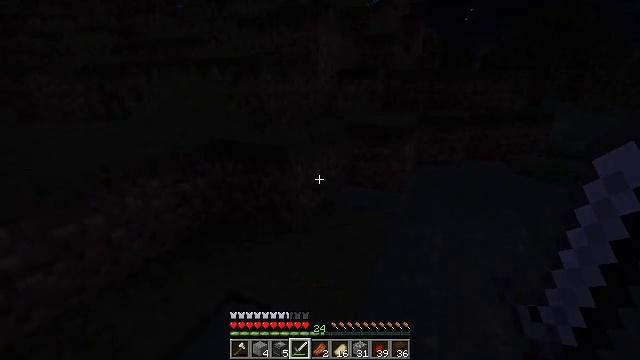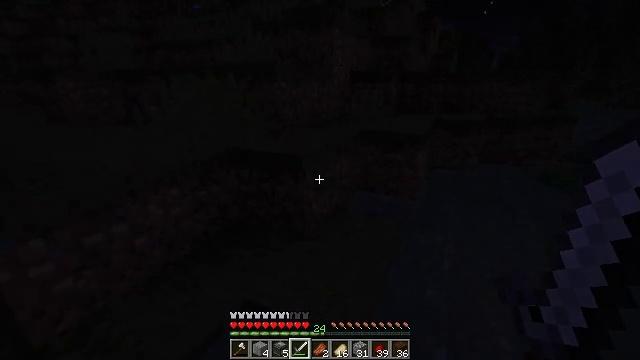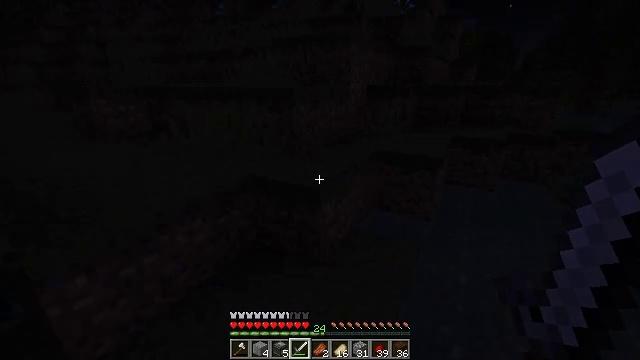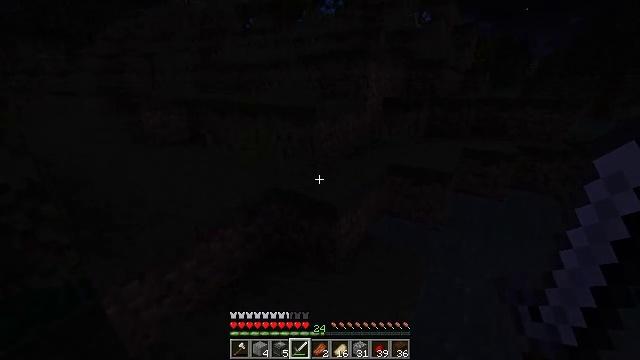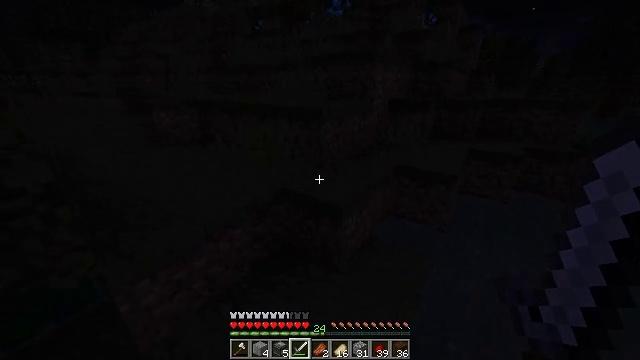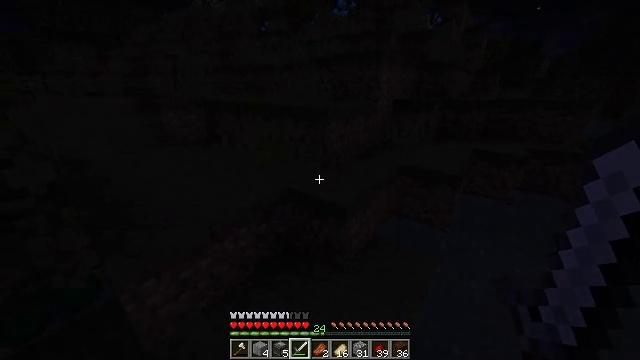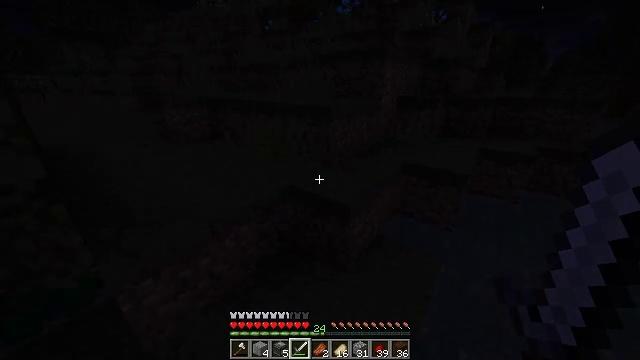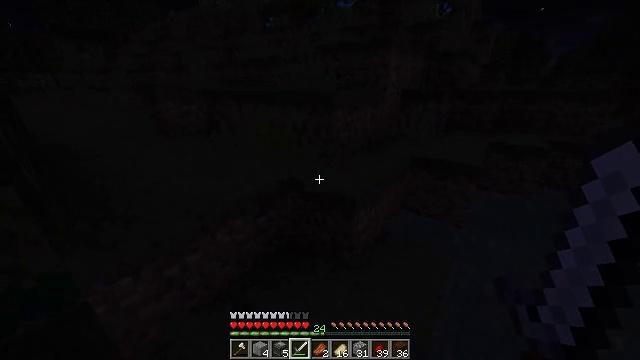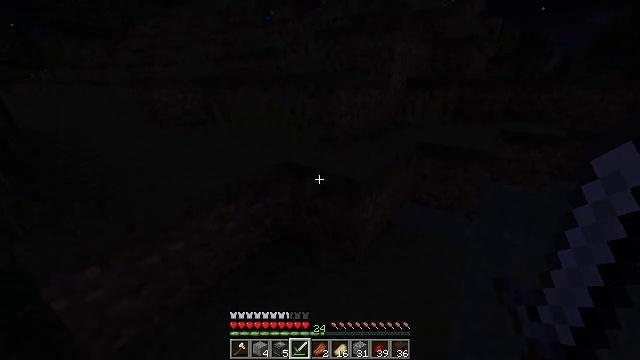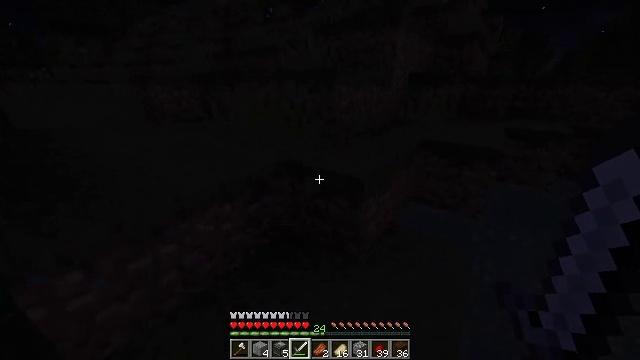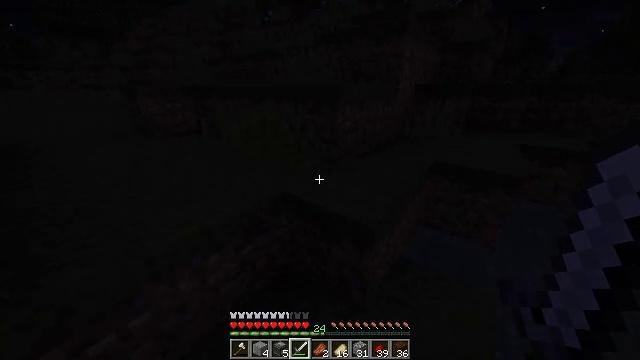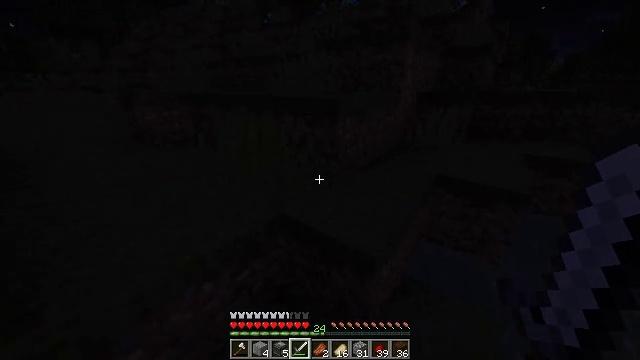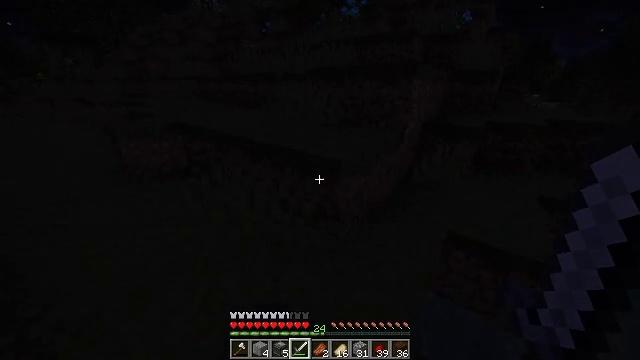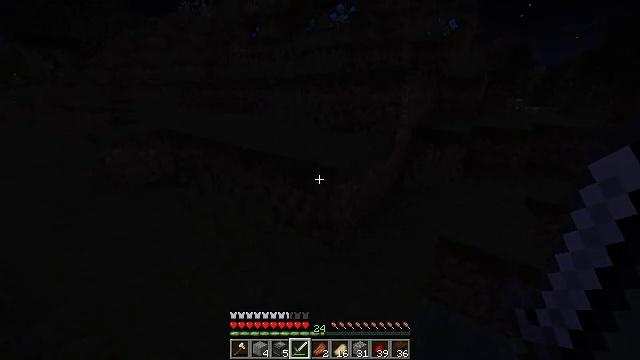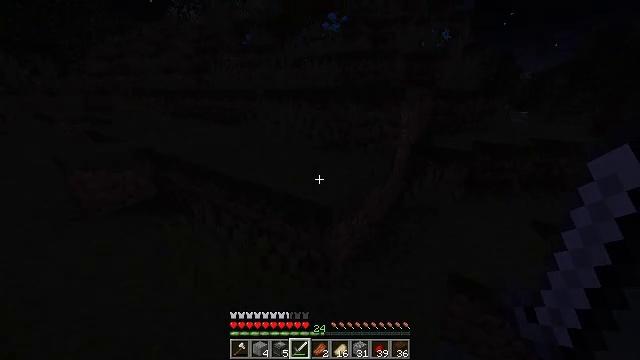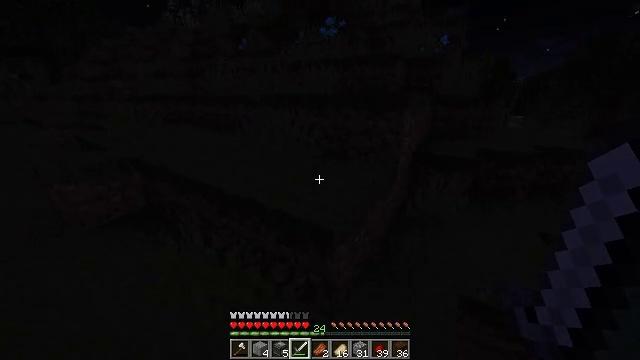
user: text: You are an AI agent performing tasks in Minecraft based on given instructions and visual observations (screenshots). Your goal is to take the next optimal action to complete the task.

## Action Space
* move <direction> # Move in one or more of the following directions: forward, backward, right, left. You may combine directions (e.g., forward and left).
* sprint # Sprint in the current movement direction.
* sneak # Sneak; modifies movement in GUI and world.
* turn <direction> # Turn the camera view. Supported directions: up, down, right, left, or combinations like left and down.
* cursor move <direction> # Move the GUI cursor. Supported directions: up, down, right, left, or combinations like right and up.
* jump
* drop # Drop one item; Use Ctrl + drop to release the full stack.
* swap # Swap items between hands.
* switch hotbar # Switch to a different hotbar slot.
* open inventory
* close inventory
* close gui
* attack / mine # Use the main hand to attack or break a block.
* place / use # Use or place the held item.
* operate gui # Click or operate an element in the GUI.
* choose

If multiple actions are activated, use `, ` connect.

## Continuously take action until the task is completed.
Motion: motion action
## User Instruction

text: Kill enemies.
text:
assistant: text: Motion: move forward, sprint, turn left, jump
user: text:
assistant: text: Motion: move forward, sprint, turn left, jump
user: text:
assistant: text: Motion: move forward, sprint, turn left and down, jump
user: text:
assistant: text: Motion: move forward, sprint, turn left, jump
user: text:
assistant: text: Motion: move forward, sprint, turn left, jump
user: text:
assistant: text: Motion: move forward, sprint, jump
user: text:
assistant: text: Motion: move forward, sprint, jump
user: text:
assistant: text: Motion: move forward, sprint, jump
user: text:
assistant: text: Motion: move forward, sprint, jump
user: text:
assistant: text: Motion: move forward, sprint, jump
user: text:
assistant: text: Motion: move forward, sprint, jump
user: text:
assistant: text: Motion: move forward, sprint, jump
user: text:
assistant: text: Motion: move forward, sprint, turn right, jump
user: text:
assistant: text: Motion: move forward, sprint, turn right and up, jump
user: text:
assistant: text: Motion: move forward, sprint, jump
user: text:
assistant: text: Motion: move forward, sprint, jump
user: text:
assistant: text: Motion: move forward, sprint, jump
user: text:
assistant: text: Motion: move forward, sprint, jump
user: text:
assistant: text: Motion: move forward, sprint, jump
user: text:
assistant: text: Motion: move forward, sprint, turn right, jump
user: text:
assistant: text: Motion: move forward, sprint, turn right, jump
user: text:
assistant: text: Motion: move forward, sprint, turn right, jump
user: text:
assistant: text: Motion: move forward, sprint, turn right, jump
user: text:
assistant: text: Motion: move forward, sprint, jump
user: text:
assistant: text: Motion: move forward, sprint, jump
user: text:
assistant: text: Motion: move forward, sprint, jump
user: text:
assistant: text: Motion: move forward, sprint, turn left, jump
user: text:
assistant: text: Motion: move forward, turn left and up, jump
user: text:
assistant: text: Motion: move forward, turn left and up
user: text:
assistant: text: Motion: move forward, turn left and up